Question: I tried to get only visible text from page, split it and return array of words on the page.
My code:
'''
public async Task<string[]> GetText(string link)
{
string htmlSource = await httpClient.GetStringAsync(link);
string text = "";
page = new HtmlDocument();
page.LoadHtml(htmlSource);
IEnumerable<HtmlNode> nodes = page.DocumentNode.Descendants().Where(n =>
n.NodeType == HtmlNodeType.Text &&
n.ParentNode.Name != "script" &&
n.ParentNode.Name != "style");
foreach (HtmlNode node in nodes)
{
text += node.InnerText;
}
Regex regex = new Regex(@"\W");
text = text.ToLower();
text = regex.Replace(text, " ");
string[] result = text.Split(' ');
return result;
}
'''

My code makes it not good because it have merged words
I think the problem is how i extract the text from the nodes, but I don't have any idea, how to fix it
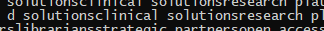
Answer: Return a List instead of an array. That lets you simplify the code in several places:
'''
public async Task<List<string>> GetText(string link)
{
string htmlSource = await httpClient.GetStringAsync(link);
var result = new List<string>();
page = new HtmlDocument();
page.LoadHtml(htmlSource);
var results = page.DocumentNode.Descendants().
Where(n =>
n.NodeType == HtmlNodeType.Text &&
n.ParentNode.Name != "script" &&
n.ParentNode.Name != "style"
).Select(n => n.InnerText.ToLower());
return results.ToList();
}
'''
Before the advent of async/await, I would instead advocate using IEnumerable, but the async story here isn't as nice yet (ie: the below code won't work as expected) and IAsyncEnumerable has some rough edges:
'''
public async Task<IEnumerable<string>> GetText(string link)
{
string htmlSource = await httpClient.GetStringAsync(link);
page = new HtmlDocument();
page.LoadHtml(htmlSource);
return page.DocumentNode.Descendants().
Where(n =>
n.NodeType == HtmlNodeType.Text &&
n.ParentNode.Name != "script" &&
n.ParentNode.Name != "style"
).Select(n => n.InnerText.ToLower());
}
'''
But I still think it's worth keeping an eye on this. There's another big level of performance to be gained when the async world also learns how to avoid needing to load the whole set in memory.